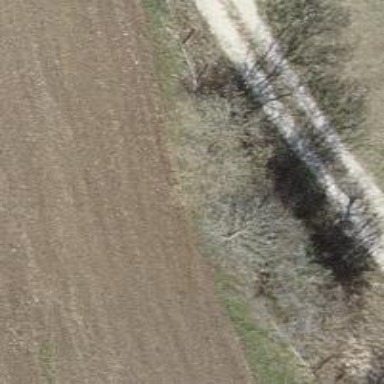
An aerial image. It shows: Row of trees in natural setting.